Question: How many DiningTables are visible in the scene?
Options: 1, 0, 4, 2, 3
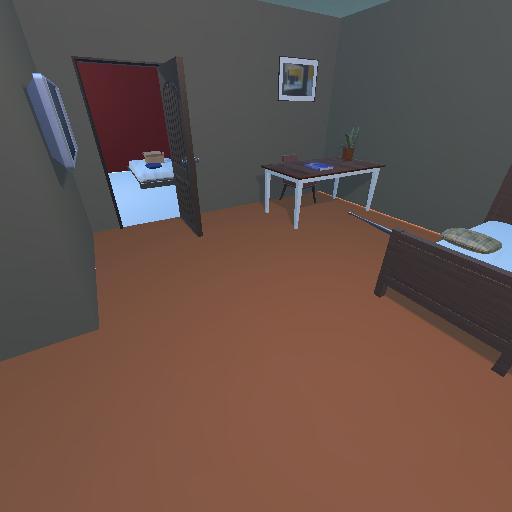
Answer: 1